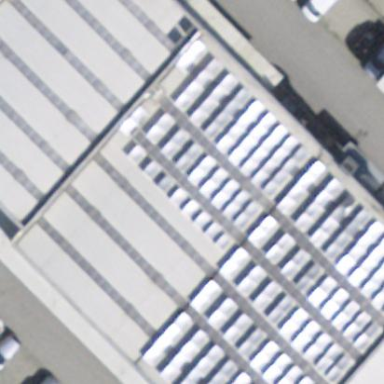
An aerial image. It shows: Commercial building.